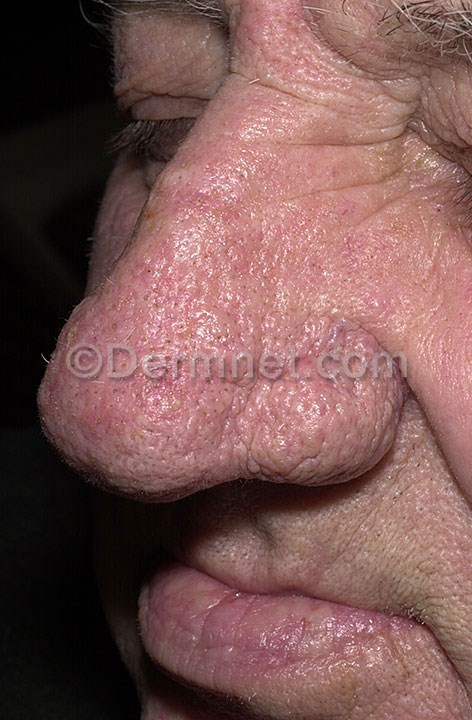
Disease: Acne and Rosacea Photos